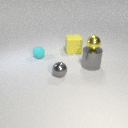
small cyan rubber sphere to the left of large gray metal cylinder